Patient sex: M
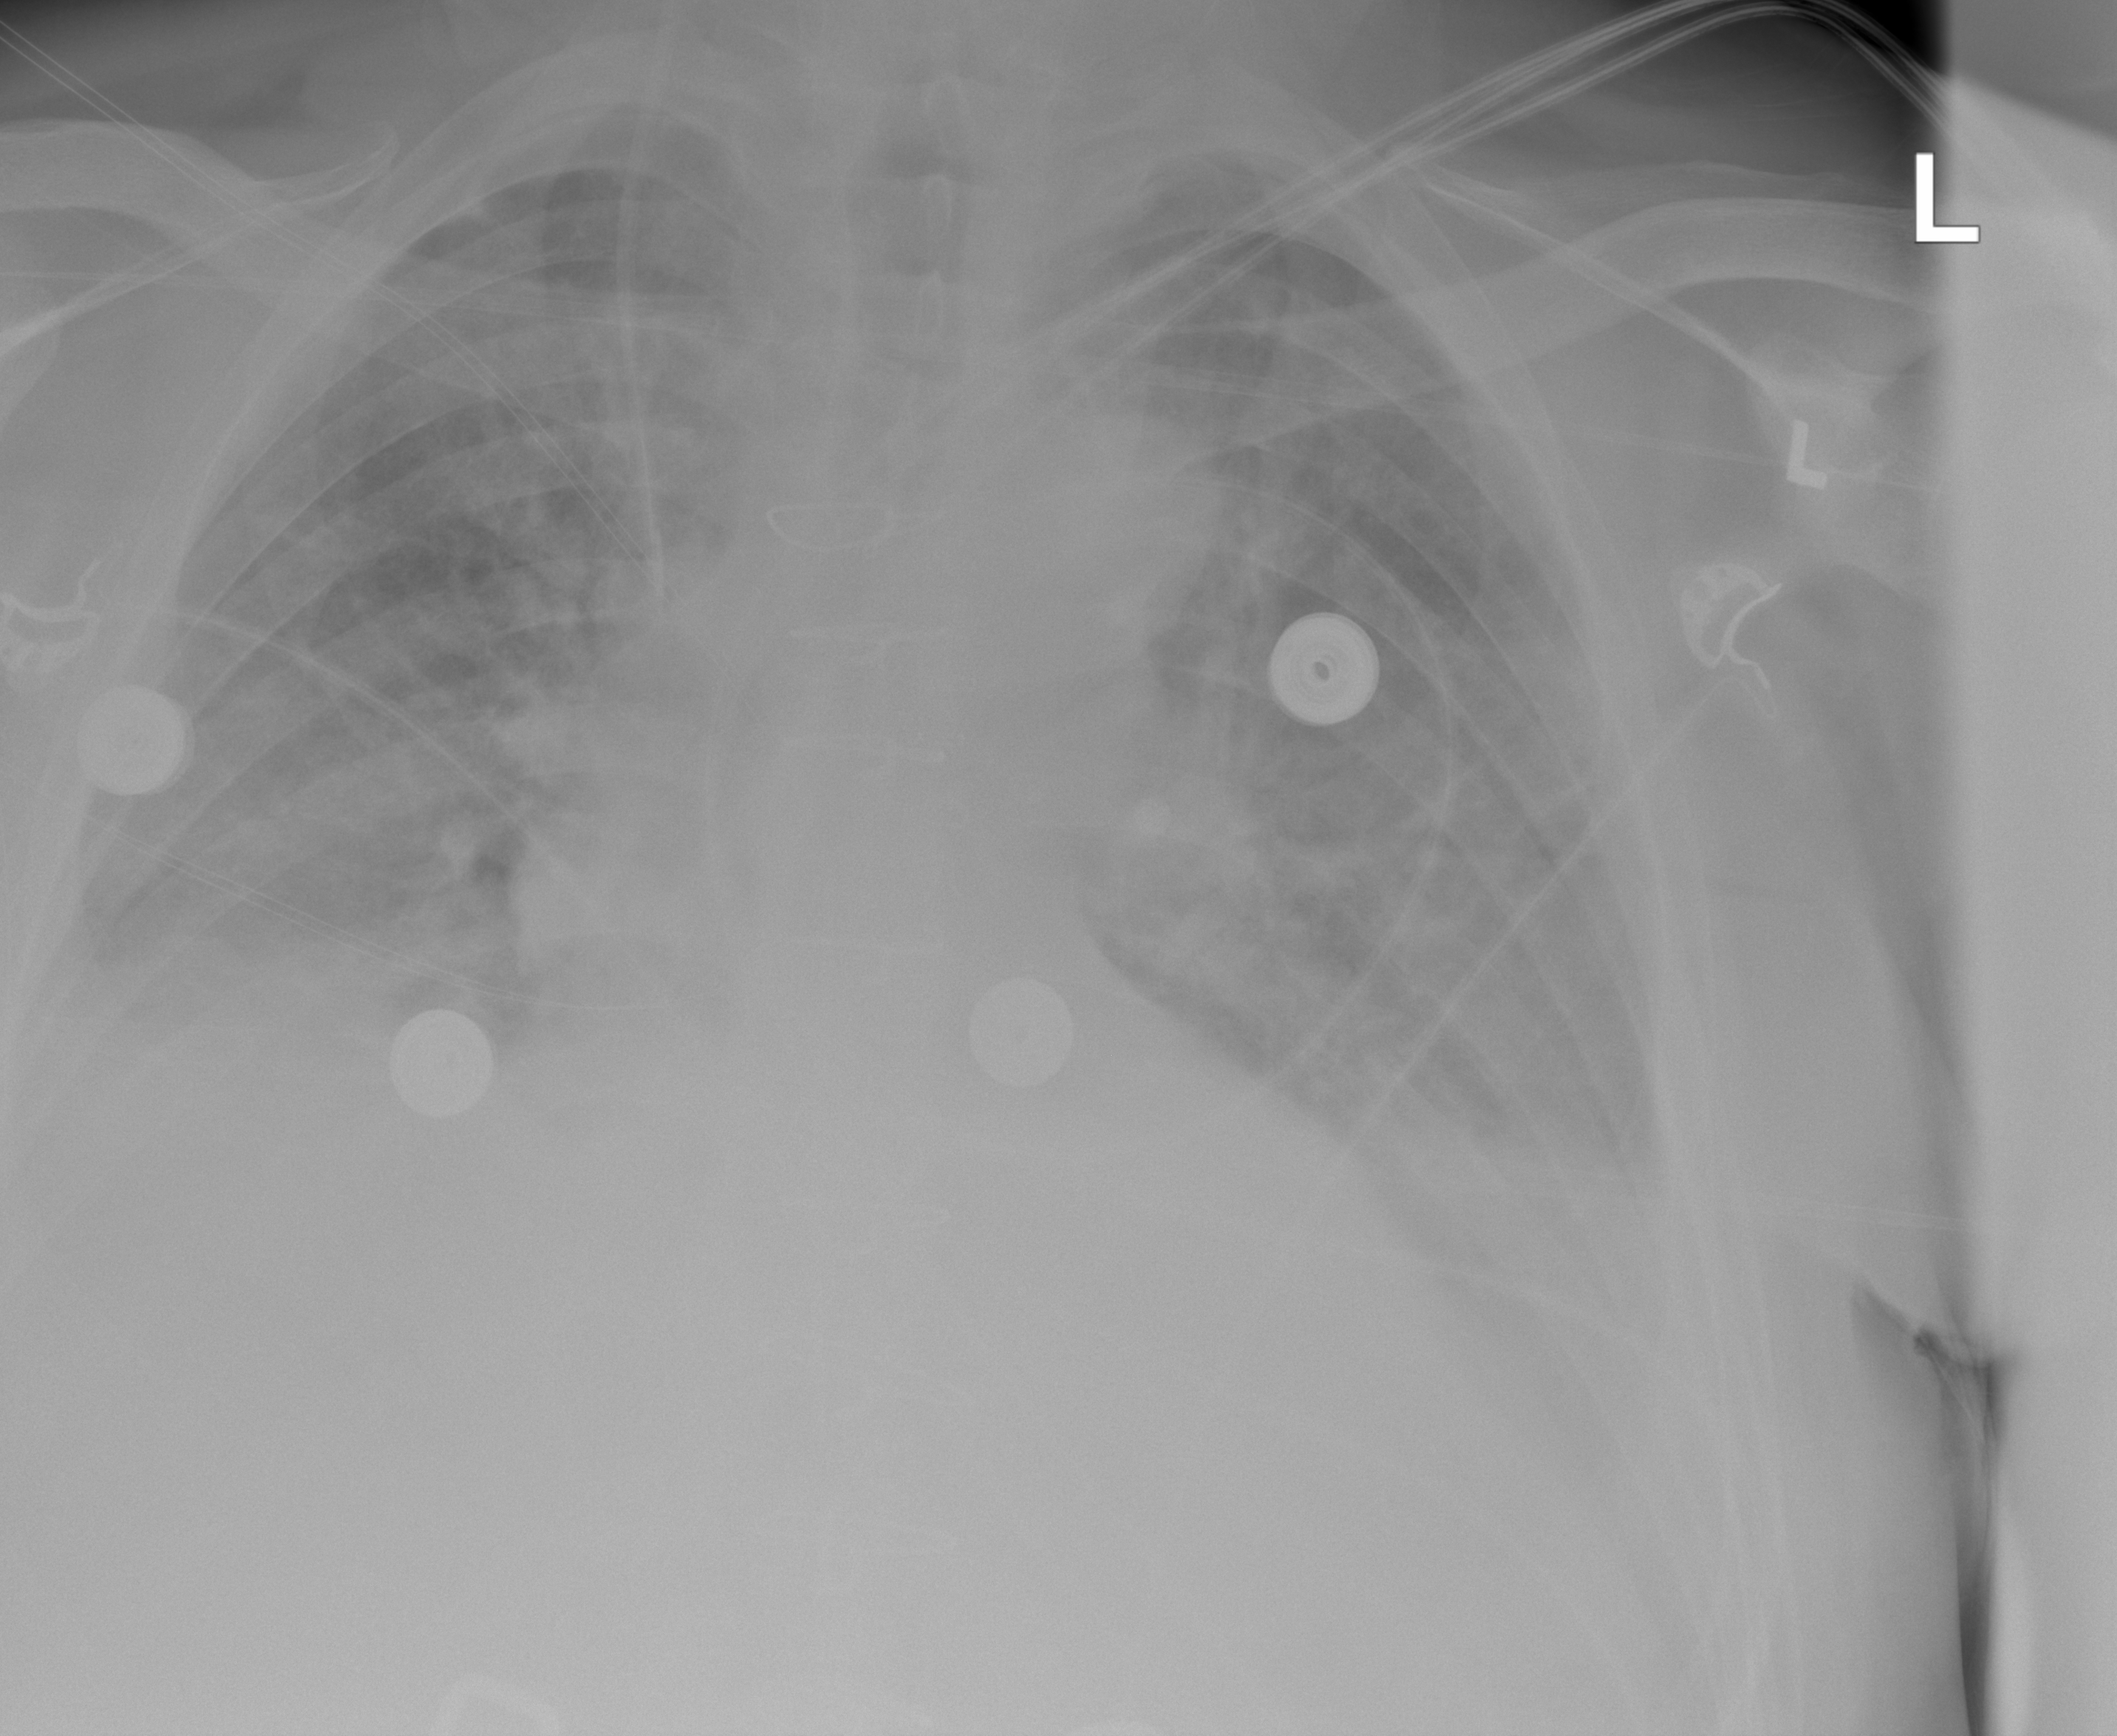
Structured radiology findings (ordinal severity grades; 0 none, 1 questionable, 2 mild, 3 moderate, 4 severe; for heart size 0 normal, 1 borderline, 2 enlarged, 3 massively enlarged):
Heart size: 0
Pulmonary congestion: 2
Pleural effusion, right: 3
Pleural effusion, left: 2
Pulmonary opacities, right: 2
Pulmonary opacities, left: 2
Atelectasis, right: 2
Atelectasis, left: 2